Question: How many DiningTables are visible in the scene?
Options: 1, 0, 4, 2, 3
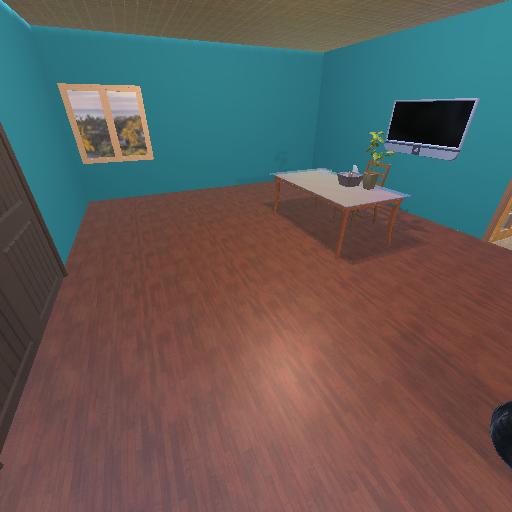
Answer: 1